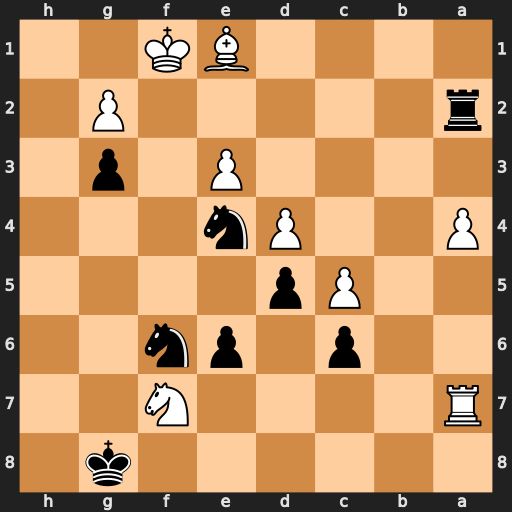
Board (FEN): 6k1/R4N2/2p1pn2/2Pp4/P2Pn3/4P1p1/r5P1/4BK2
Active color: b
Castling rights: -
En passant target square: -
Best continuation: Ng4 Nh6+ Nxh6